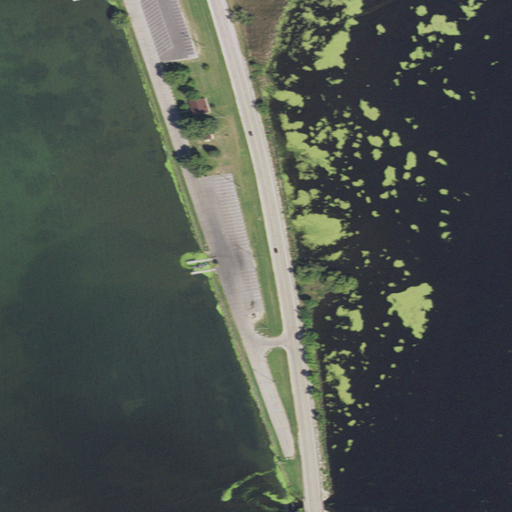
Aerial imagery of cape in Wisconsin named Indian Point containing open water, medium intensity development, herbaceous wetlands, low intensity development, high intensity development, and pasture